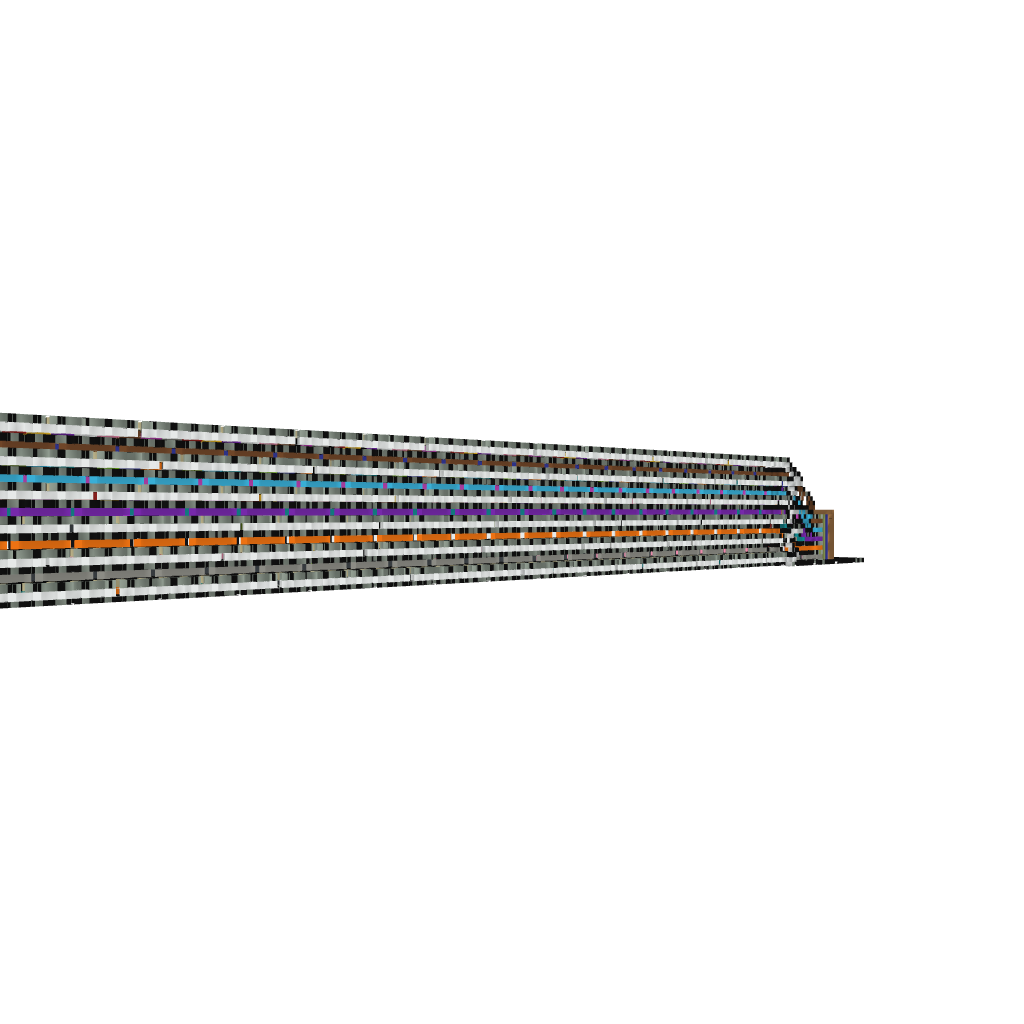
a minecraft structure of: Redstone TV